Question: Well, I'm trying to convert a large information in bytes for string. (11076 length)
The problem in the end, the information is with missing characters. (length 10996)
Look:

The information is received by Winsock connection, look the proccess:
> '''
public static void UpdateClient(UserConnection client)
{
string data = null;
Decoder utf8Decoder = Encoding.UTF8.GetDecoder();
Console.WriteLine("Iniciando");
byte[] buffer = ReadFully(client.TCPClient.GetStream(), 0);
int charCount = utf8Decoder.GetCharCount(buffer, 0, buffer.Length);
Char[] chars = new Char[charCount];
int charsDecodedCount = utf8Decoder.GetChars(buffer, 0, buffer.Length, chars, 0);
foreach (Char c in chars)
{
data = data + String.Format("{0}", c);
}
int buffersize = buffer.Length;
Console.WriteLine("Chars is: " + chars.Length);
Console.WriteLine("Data is: " + data);
Console.WriteLine("Byte is: " + buffer.Length);
Console.WriteLine("Size is: " + data.Length);
Server.Network.ReceiveData.SelectPacket(client.Index, data);
}
public static byte[] ReadFully(Stream stream, int initialLength)
{
if (initialLength < 1)
{
initialLength = 32768;
}
byte[] buffer = new byte[initialLength];
int read = 0;
int chunk;
chunk = stream.Read(buffer, read, buffer.Length - read);
checkreach:
read += chunk;
if (read == buffer.Length)
{
int nextByte = stream.ReadByte();
if (nextByte == -1)
{
return buffer;
}
byte[] newBuffer = new byte[buffer.Length * 2];
Array.Copy(buffer, newBuffer, buffer.Length);
newBuffer[read] = (byte)nextByte;
buffer = newBuffer;
read++;
goto checkreach;
}
byte[] ret = new byte[read];
Array.Copy(buffer, ret, read);
return ret;
}
'''
Anyone have tips or a solution?
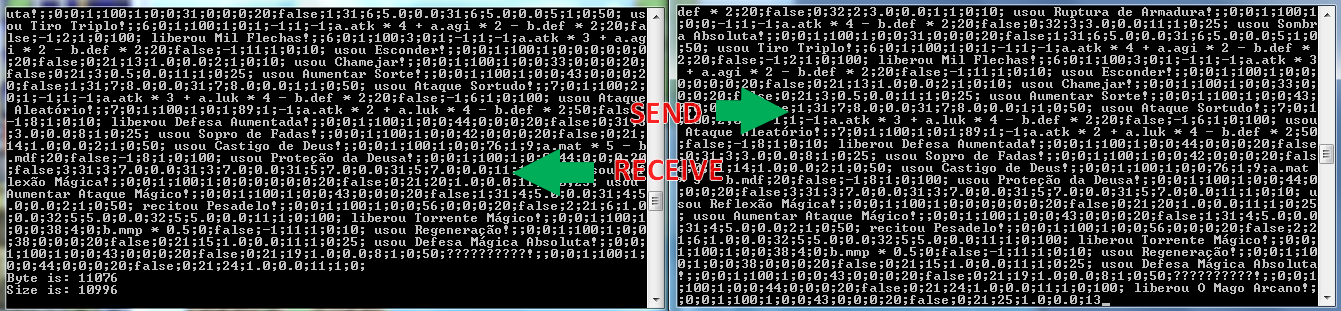
Answer: It's perfectly normal for UTF-8 encoded text to be more bytes than the number of characters. In UTF-8 some characters (for example <URL> are encoded into two or more bytes.
As the 'ReadFully' method returns garbage if you try to use it to read more than fits in the initial buffer or if it can't read the entire stream with one 'Read' call, you shouldn't use it. Also the way that the char array is converted to a string is extremely slow. Just use a 'StreamReader' to read the stream and decode it to a string:
'''
public static void UpdateClient(UserConnection client) {
string data;
using (StreamReader reader = new StreamReader(client.TCPClient.GetStream(), Encoding.UTF8)) {
data = reader.ReadToEnd();
}
Console.WriteLine("Data is: " + data);
Console.WriteLine("Size is: " + data.Length);
Server.Network.ReceiveData.SelectPacket(client.Index, data);
}
'''